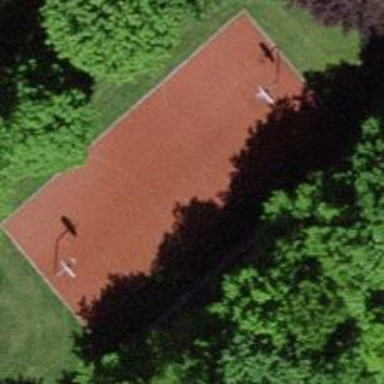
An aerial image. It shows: Basketball court located in leisure land pitch.